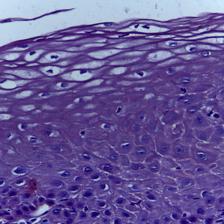
Diagnosis: Normal